Aerial crown-view tile of a tropical tree (Barro Colorado Island, Panama), acquired 20250317:
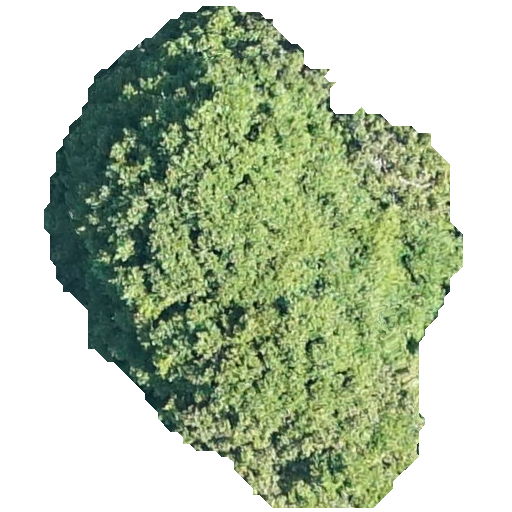
Species: Prioria copaifera
GBIF accepted scientific name: Prioria copaifera
Crown area: 212.192 m²